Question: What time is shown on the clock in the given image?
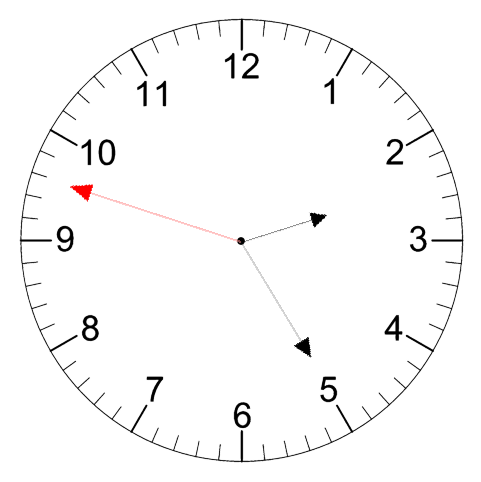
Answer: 02:24:48